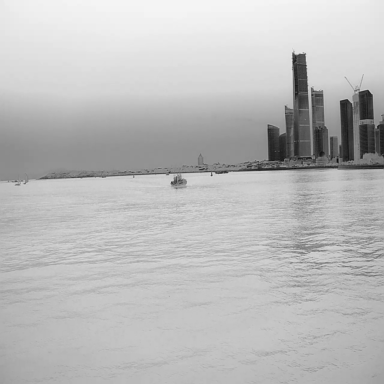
There are four objects shown in the infrared image, including a container_ship, a bulk_carrier, and two sailboats.